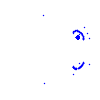
Particle: electron